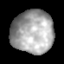
Tissue: lung
Cell type: Others
Senescence score: 0.2324
Nuclear area (px): 1776
Mean DAPI intensity: 165.494